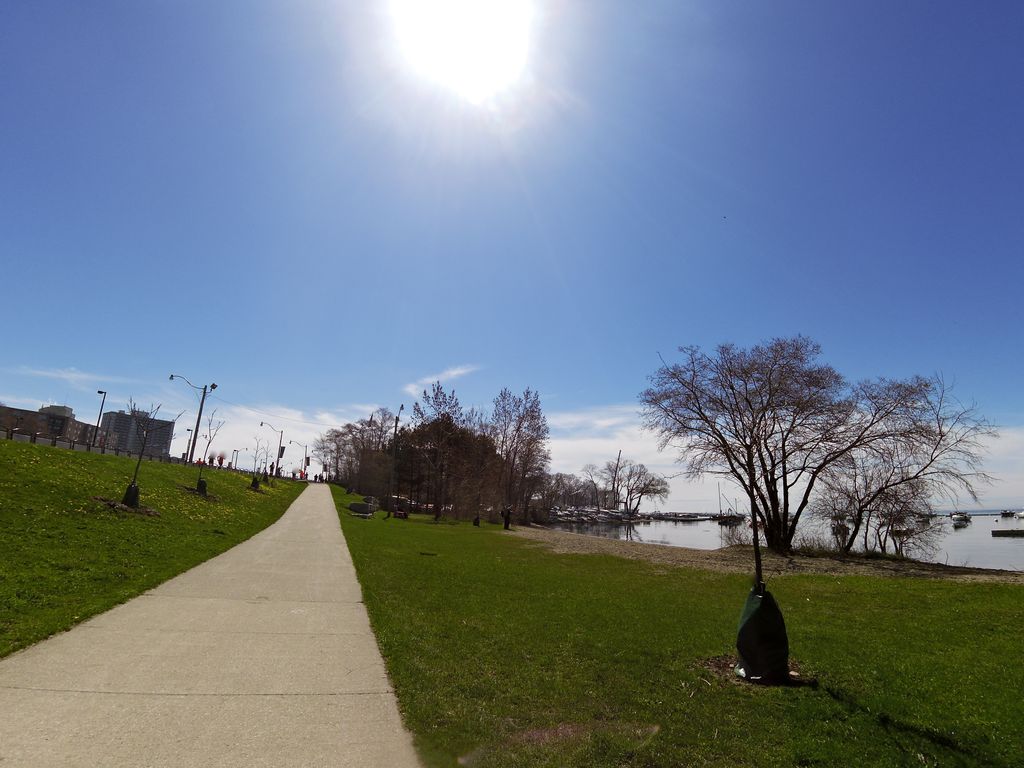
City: toronto